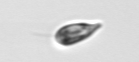
Label: Cryptophyta